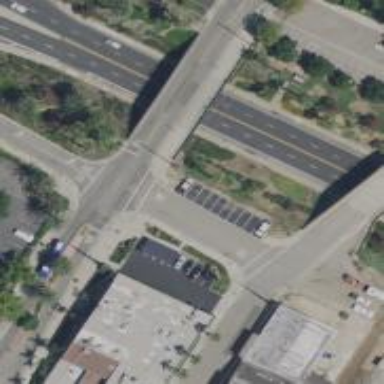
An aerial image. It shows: Residential road with asphalt surface. There is bridge with sidewalk on the left side.